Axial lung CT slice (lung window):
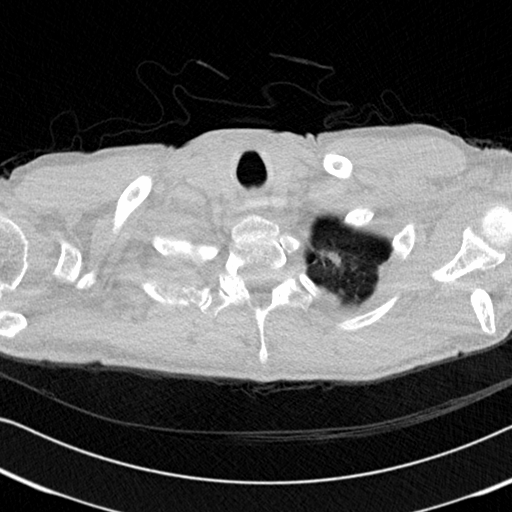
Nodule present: no